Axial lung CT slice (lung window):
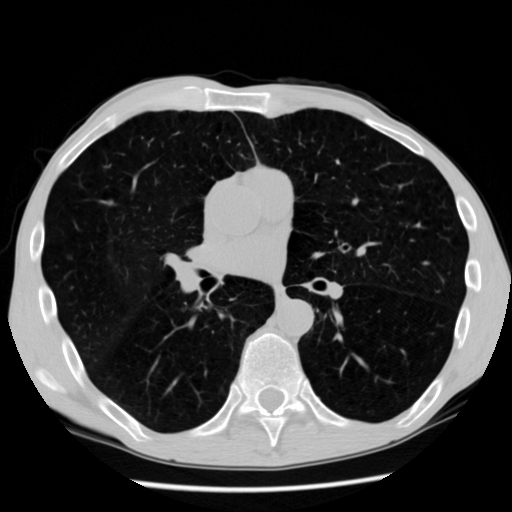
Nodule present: no